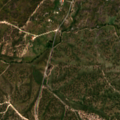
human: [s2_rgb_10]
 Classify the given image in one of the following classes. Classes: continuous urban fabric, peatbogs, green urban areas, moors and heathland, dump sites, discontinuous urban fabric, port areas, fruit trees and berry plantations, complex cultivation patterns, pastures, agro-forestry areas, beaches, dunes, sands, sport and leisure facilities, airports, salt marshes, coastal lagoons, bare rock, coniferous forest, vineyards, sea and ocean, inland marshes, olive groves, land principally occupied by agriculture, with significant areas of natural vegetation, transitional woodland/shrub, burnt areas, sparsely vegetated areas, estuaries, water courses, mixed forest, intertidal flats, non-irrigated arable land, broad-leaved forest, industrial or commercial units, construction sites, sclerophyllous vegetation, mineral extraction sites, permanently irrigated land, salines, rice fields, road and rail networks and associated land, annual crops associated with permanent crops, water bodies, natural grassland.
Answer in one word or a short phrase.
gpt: continuous urban fabric